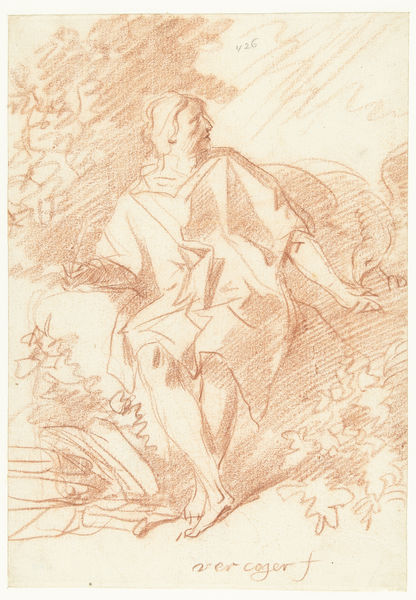
Titel: Zittende schrijvende man
Künstler: Leendert van der Cooghen
Standort: Amsterdam
Institution: Rijksmuseum
Schlagwörter: adler, baum, blätter, feder, mann, schatten, umhang, vogel, landschaft, sitzen, kleid, licht, skizze, zeichnung, falten, mensch, portrait, signatur, natur, busch, büsche, sonne, figur, schulter, schnell, bein, schattierung, strahlen, schraffur, autor, kittel, entwurf, stift, gedreht, selbstportrait, zeichnen, schreiben, toga, schreiber, rötel, zeichner, schreibfeder, wendung, umdrehen, überraschung, rötelzeichnung, rasch, nackte füße, vercogert